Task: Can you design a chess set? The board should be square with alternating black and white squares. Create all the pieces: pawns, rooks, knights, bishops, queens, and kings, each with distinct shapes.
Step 2681:
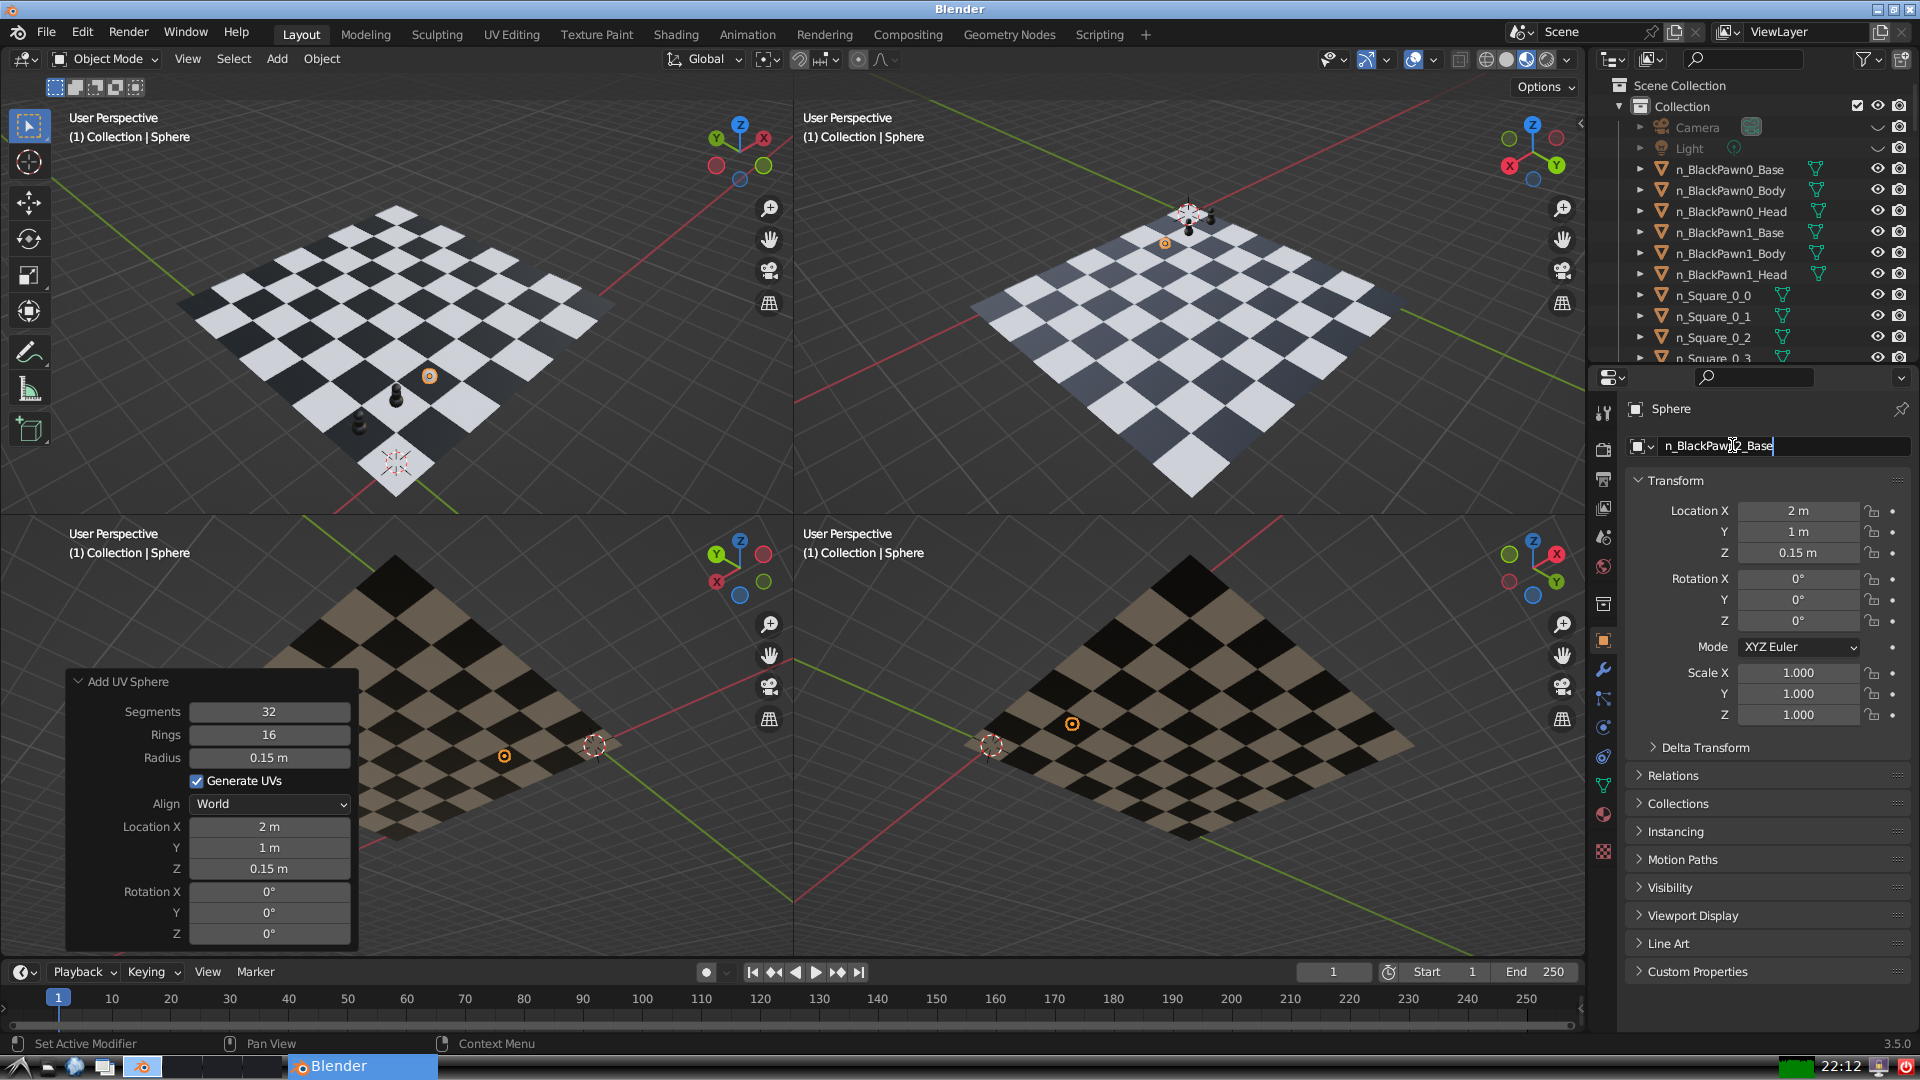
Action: {"key_press": ['Return']}